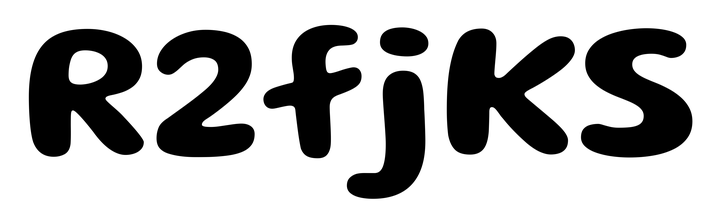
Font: Gluten_SemiBold